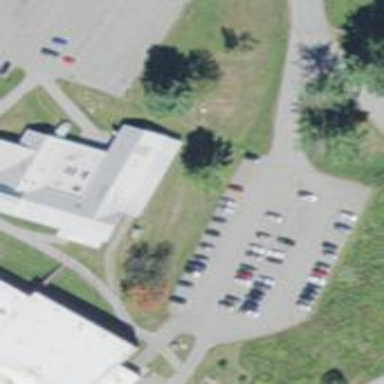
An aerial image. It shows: College building.